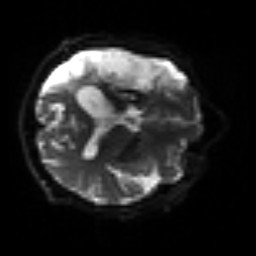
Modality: sbref
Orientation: axial
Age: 46
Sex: male
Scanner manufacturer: siemens
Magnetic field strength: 3 T
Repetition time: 3.2 s
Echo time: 0.081 s